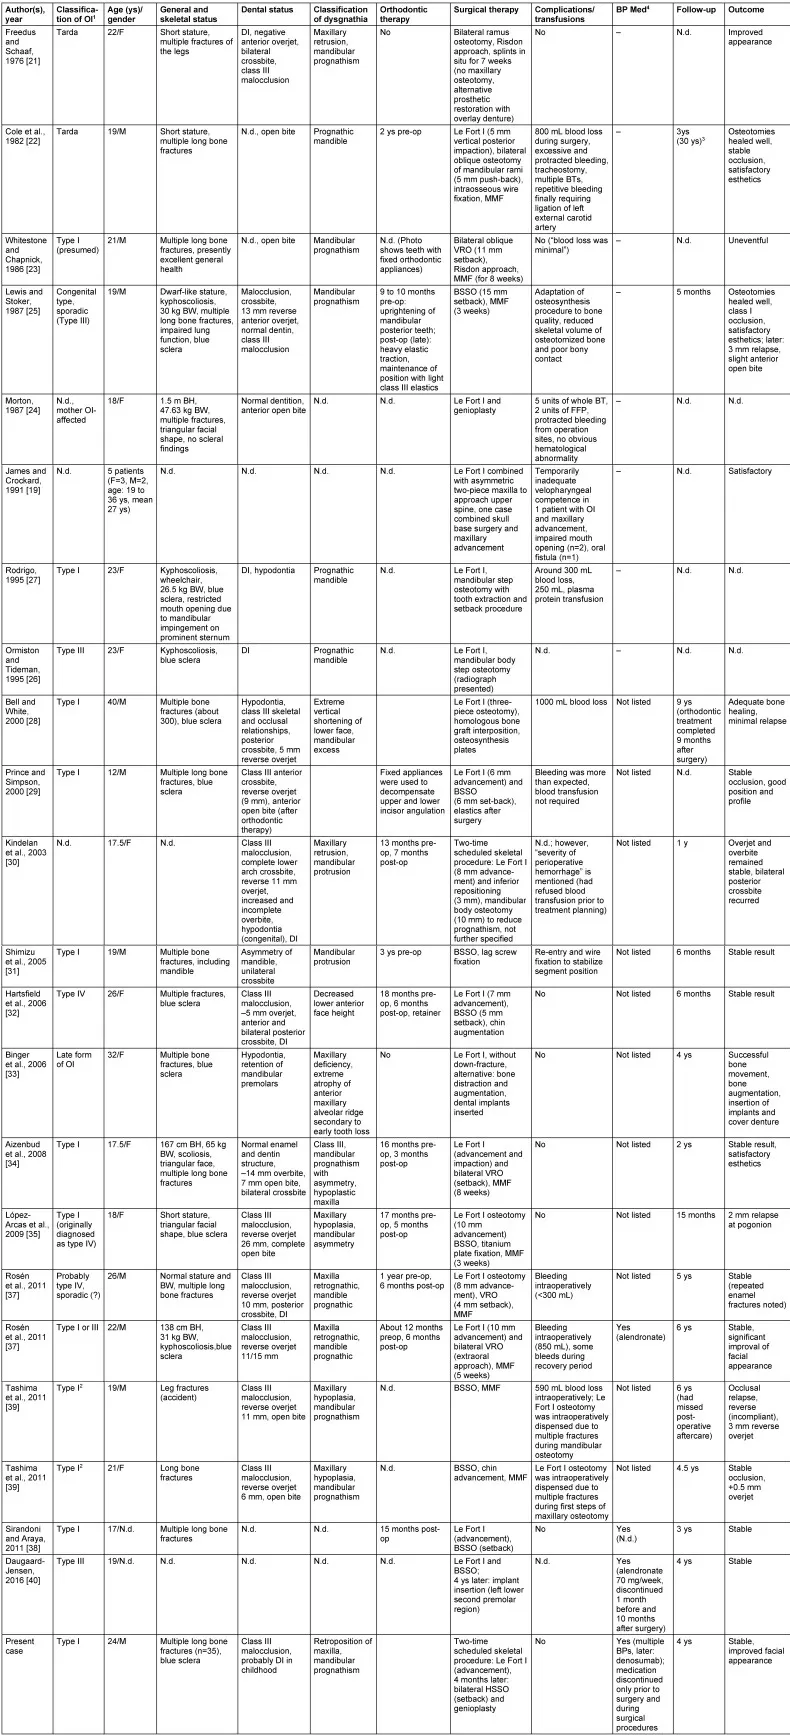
Literature review on orthognathic surgery in patients with osteogenesis imperfecta.
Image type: chart (chart)